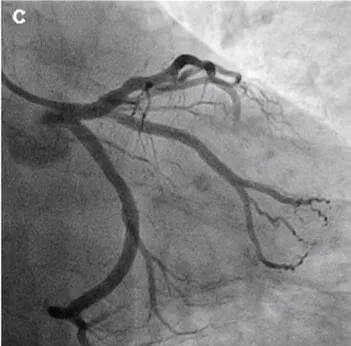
Diagnostic coronary angiography of left coronary artery system . PA caudal.
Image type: radiology (ultrasound)